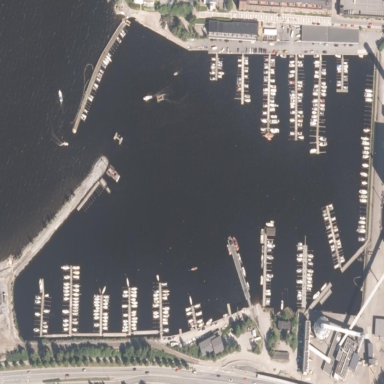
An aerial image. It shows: Marina area for leisure land.